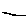
Label: line